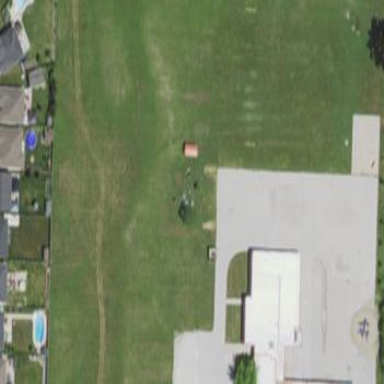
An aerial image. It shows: School.